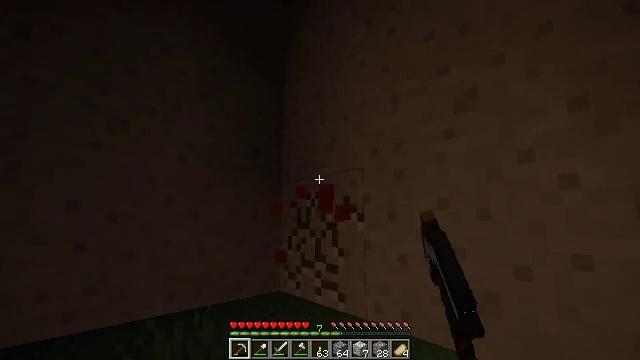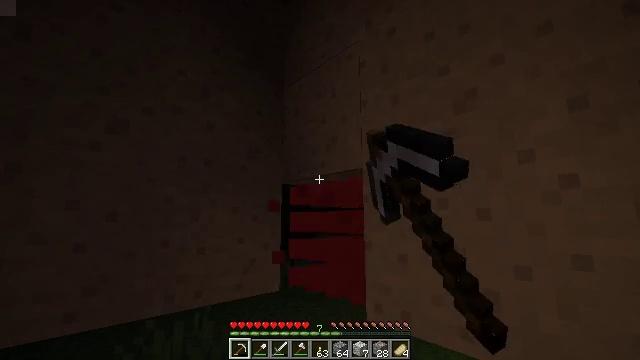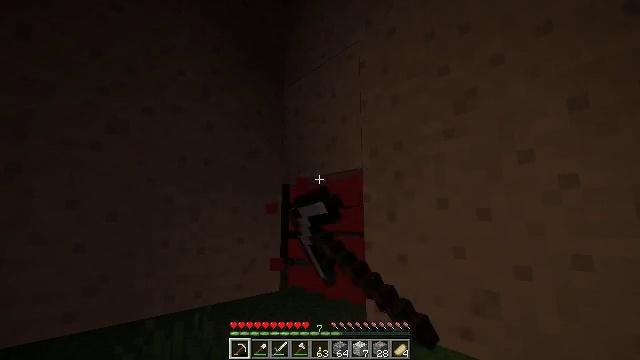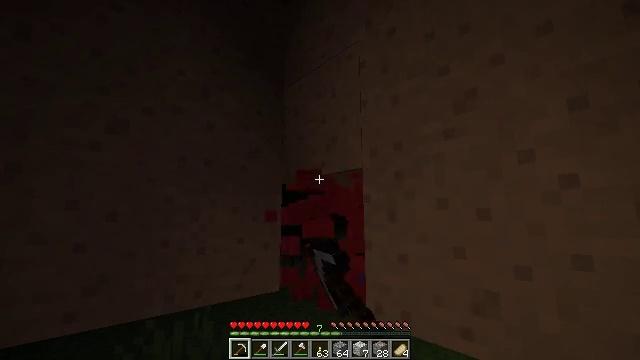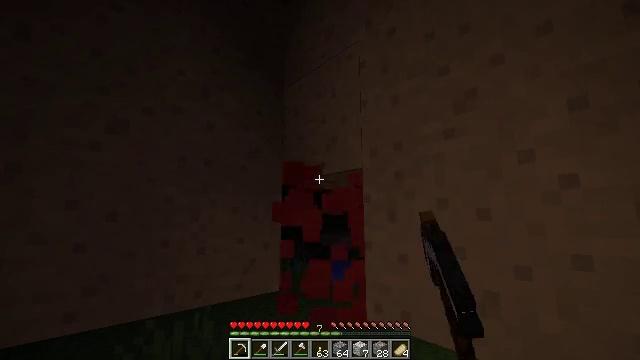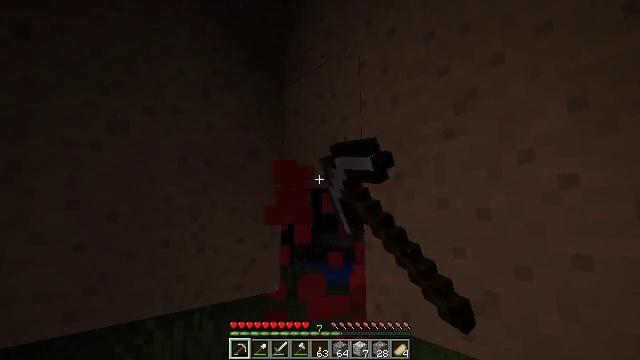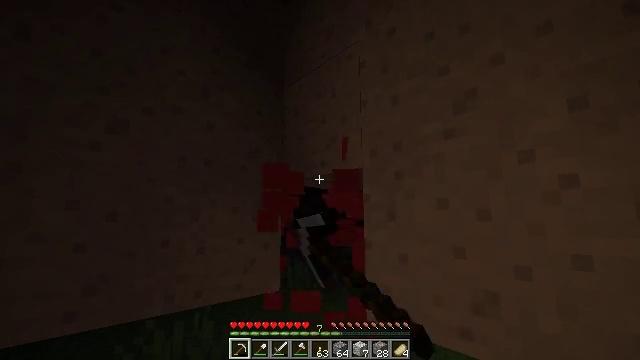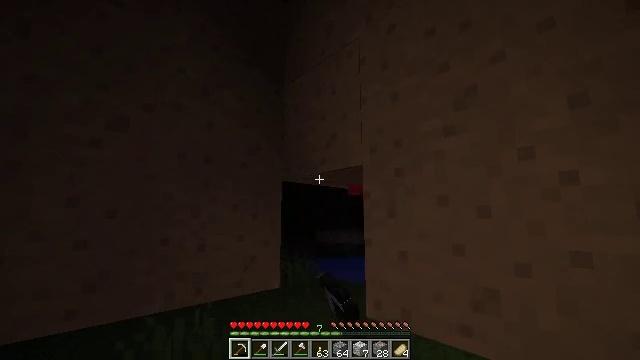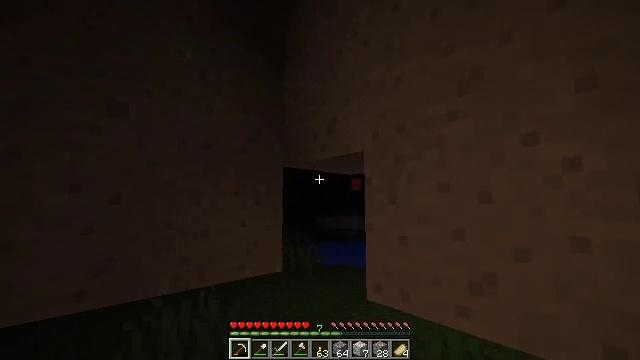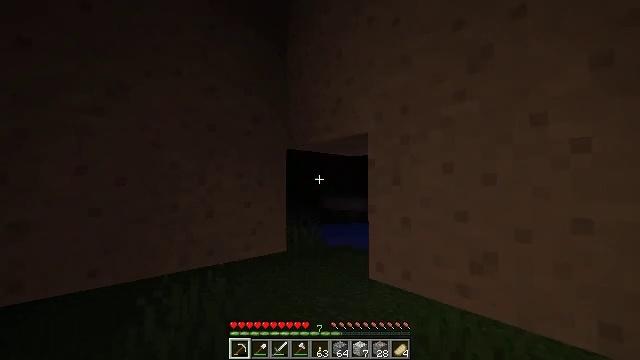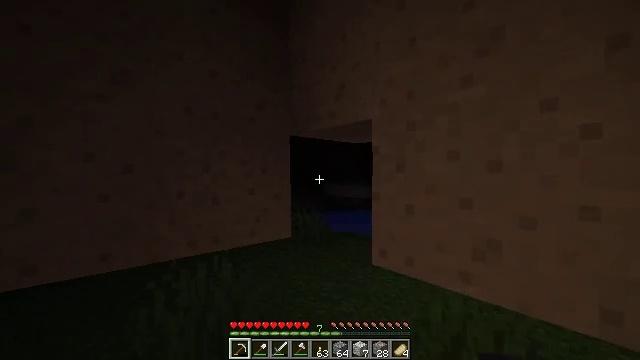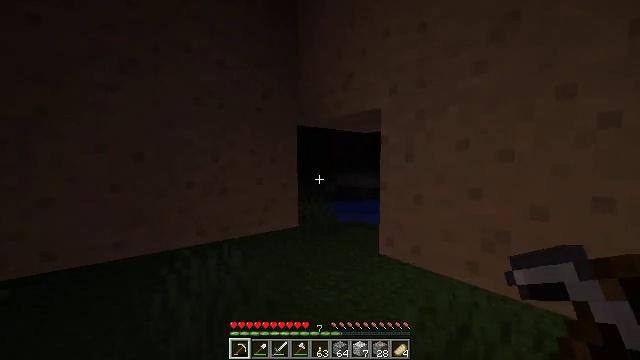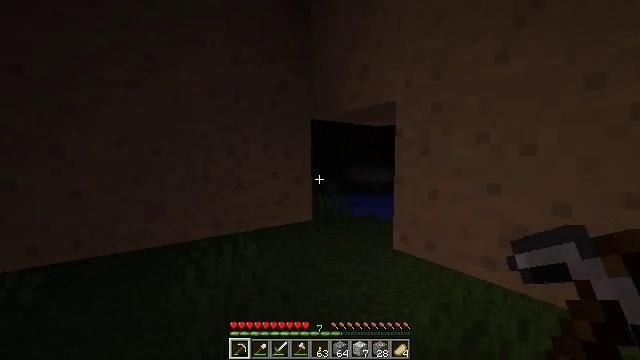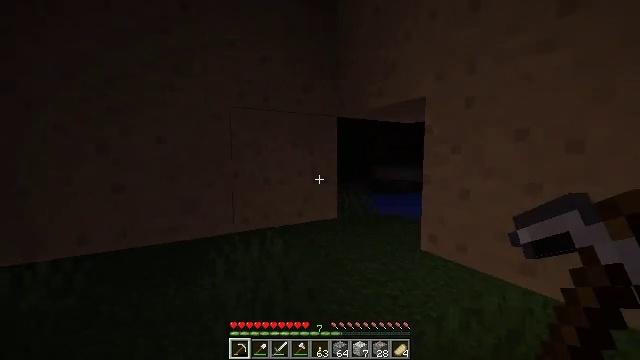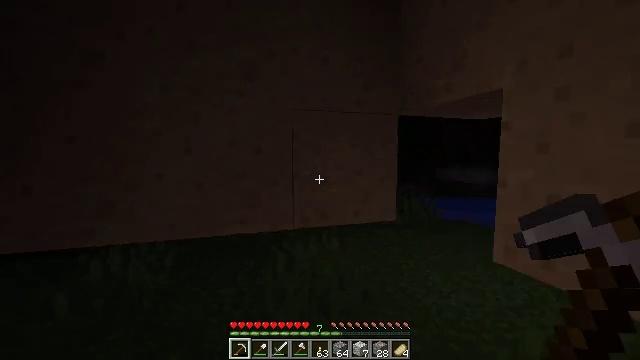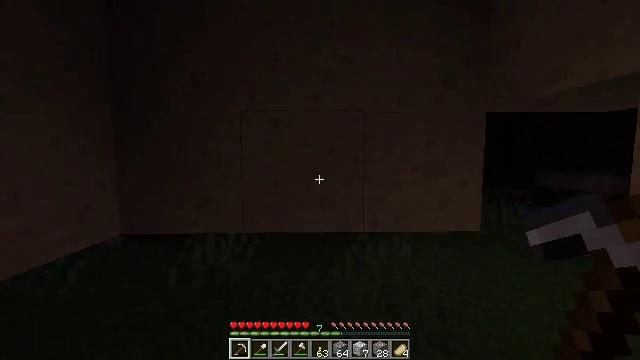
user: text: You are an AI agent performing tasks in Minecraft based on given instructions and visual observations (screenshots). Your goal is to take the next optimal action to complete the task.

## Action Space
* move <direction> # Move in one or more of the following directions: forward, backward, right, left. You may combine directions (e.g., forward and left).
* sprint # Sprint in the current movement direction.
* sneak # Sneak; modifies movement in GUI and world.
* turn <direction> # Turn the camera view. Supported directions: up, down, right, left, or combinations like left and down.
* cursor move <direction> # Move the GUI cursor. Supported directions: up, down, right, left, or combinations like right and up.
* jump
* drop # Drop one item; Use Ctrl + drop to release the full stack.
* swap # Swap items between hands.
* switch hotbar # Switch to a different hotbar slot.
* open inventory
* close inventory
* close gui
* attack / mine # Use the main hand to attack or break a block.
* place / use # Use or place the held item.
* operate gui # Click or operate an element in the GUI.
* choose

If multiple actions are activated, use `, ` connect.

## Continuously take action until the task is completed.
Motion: motion action
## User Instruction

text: Mine the red mushroom block in the forest.
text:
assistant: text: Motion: attack / mine
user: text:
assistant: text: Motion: attack / mine
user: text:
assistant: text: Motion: attack / mine
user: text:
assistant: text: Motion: attack / mine
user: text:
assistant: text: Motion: no_op
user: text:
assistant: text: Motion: no_op
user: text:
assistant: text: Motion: no_op
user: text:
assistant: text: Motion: turn down
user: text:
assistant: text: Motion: turn down
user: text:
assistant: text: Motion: turn down
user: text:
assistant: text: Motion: turn left and down
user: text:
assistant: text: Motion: turn left and down
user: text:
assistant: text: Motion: turn left
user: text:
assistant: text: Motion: turn left
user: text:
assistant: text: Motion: turn left
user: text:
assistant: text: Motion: turn left
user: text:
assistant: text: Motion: turn left, attack / mine
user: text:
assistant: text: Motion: attack / mine
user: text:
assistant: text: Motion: attack / mine
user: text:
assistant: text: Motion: attack / mine
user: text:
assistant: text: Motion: attack / mine
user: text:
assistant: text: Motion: attack / mine
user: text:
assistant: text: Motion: attack / mine
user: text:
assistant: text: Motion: attack / mine
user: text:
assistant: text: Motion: attack / mine
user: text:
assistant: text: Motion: attack / mine
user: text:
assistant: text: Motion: attack / mine
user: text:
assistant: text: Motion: attack / mine
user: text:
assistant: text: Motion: attack / mine